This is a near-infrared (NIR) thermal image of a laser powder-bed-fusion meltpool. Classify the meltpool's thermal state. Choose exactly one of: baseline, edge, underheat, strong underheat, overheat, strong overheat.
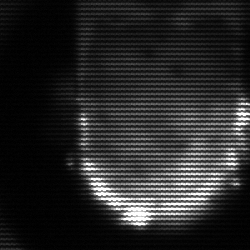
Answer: baseline